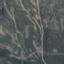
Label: HerbaceousVegetation